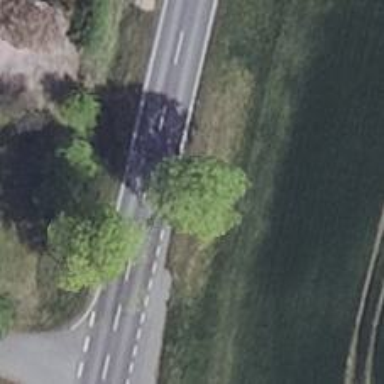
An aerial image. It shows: Deciduous broadleaved tree.